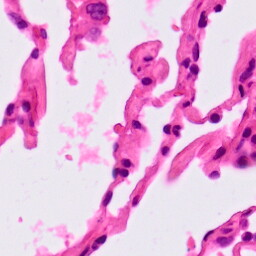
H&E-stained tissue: Lung